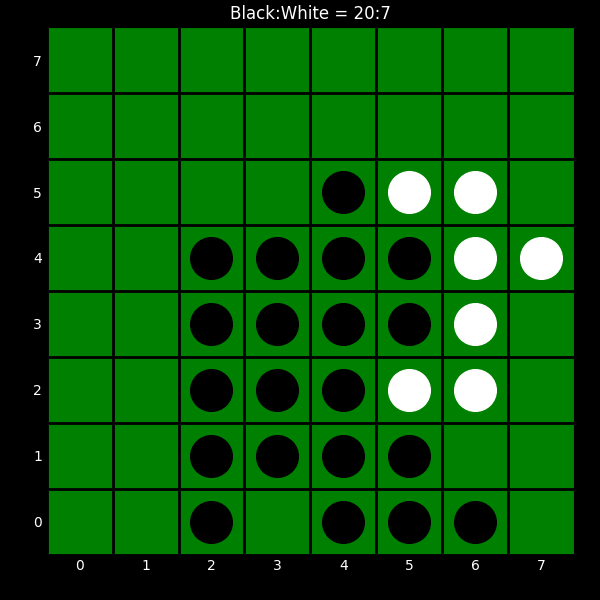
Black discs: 20
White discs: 7